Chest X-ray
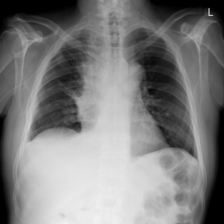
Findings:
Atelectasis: negative
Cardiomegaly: negative
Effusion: positive
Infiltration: positive
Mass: negative
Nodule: negative
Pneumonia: negative
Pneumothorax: negative
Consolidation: negative
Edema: negative
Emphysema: negative
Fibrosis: negative
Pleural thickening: negative
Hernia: negative